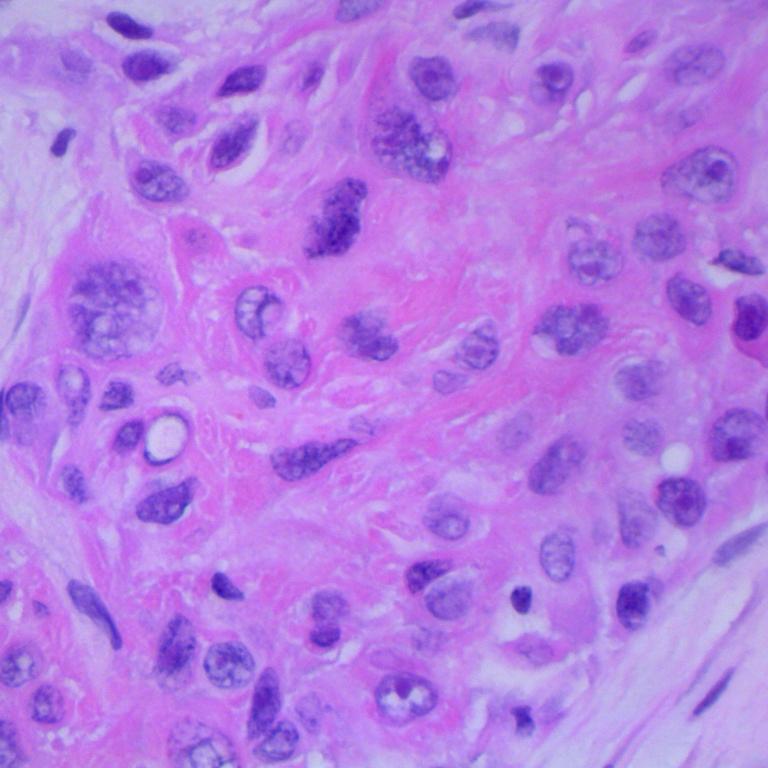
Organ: lung
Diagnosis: squamous carcinomas